Field crop: maize
Growth stage: 2
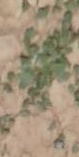
Species: maize